Question: I'm new to Xcode and OS X dev and would like to try out using storyboards. I've downloaded XCode 6 Beta but for some reason when I create a new project (for OS X), the option to select storyboards remains greyed out.
I've attached a screenshot and hopefully somebody will know. Perhaps I need to download something extra, but not sure.

Thanks!
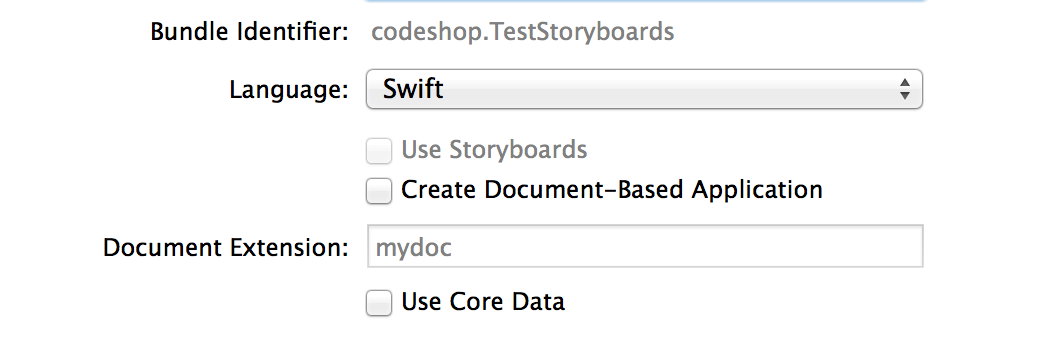
Answer: Storyboards for OS X only work in Yosemite and above (10.10). If you are running Xcode 6 in something lower than Yosemite you will see storyboards greyed out like in your image. There is more info in this SO question found here:
<URL>